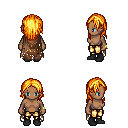
a pixel art fantasy rpg character, female body template, human, dark skin, brown tattered cape, gold greaves, light blonde long hairstyle, bracelets, black shoes, four views (front, back, left, right), 2x2 character sprite sheet, small pixel art, hard edges, no anti-aliasing